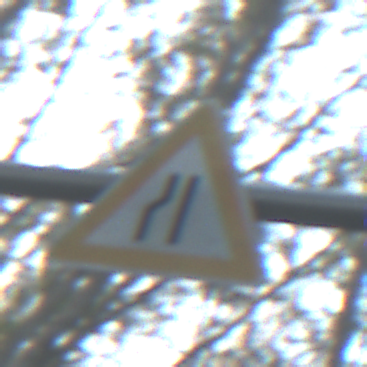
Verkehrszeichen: EinseitigVerengteFahrbahnLinks
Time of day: SunriseSunset
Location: Outdoor (Nature)
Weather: Clear
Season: Winter
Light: Natural